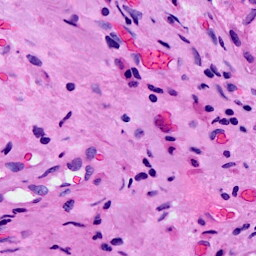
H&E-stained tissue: Breast